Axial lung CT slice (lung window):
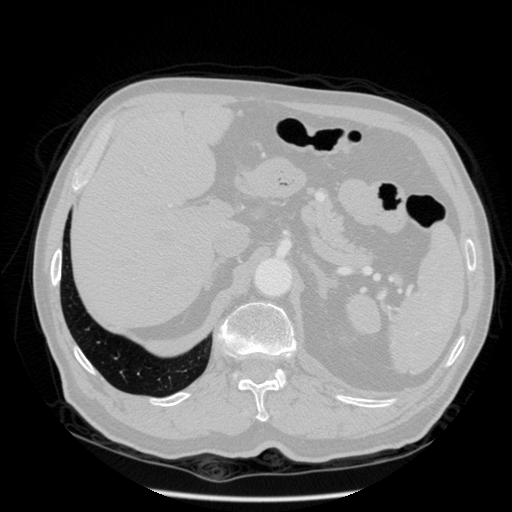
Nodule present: no